Aerial crown-view tile of a tropical tree (Barro Colorado Island, Panama), acquired 20250217:
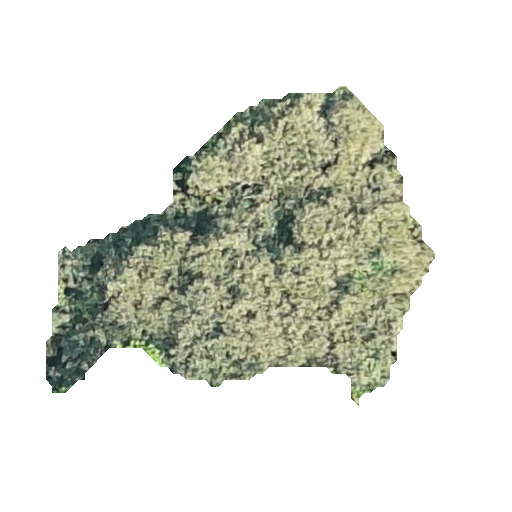
Species: Luehea seemannii
GBIF accepted scientific name: Luehea seemannii
Crown area: 112.559 m²